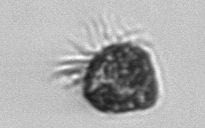
Label: Ciliophora